Aerial crown-view tile of a tropical tree (Barro Colorado Island, Panama), acquired 20241014:
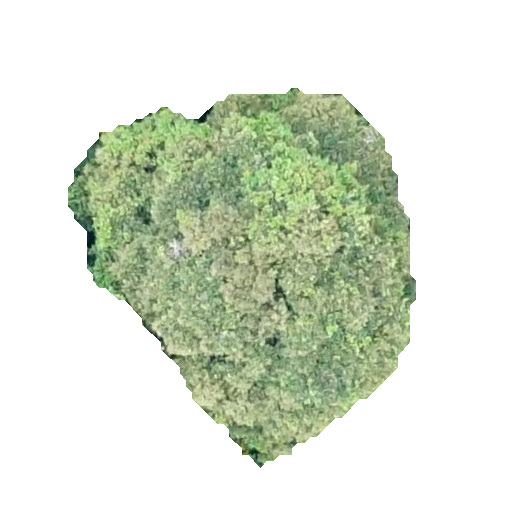
Species: Prioria copaifera
GBIF accepted scientific name: Prioria copaifera
Crown area: 137.291 m²